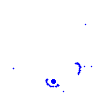
Particle: electron